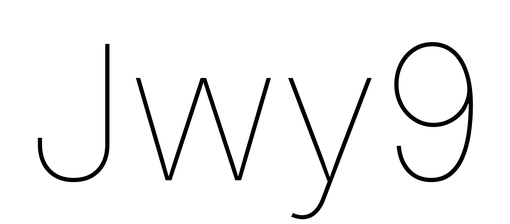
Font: Inter_Thin